Question: I am using Hyper-V Manager on my Windows 8.1 device to host a virtual machine. As it turns out, there is no way to enable your COM ports through the user interface, instead you must use Windows PowerShell (<URL>.

I have followed the directions provided in the link above, and I can see the VM COM ports (1 & 2) listed in the device manager of the VM. I can point at the VM COM ports with the kernel debugger in WinDbg (running on the VM). Finally, I am trying to kernel debug a peripheral device physically plugged into the USB port of the machine (COM4).
---
How do I map the COM ports to the machine?
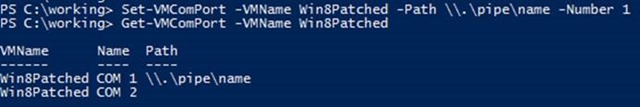
Answer: You need to access the VM via the "" application.
- - - - - -
Now you can access the resources of your local machine in your VM.